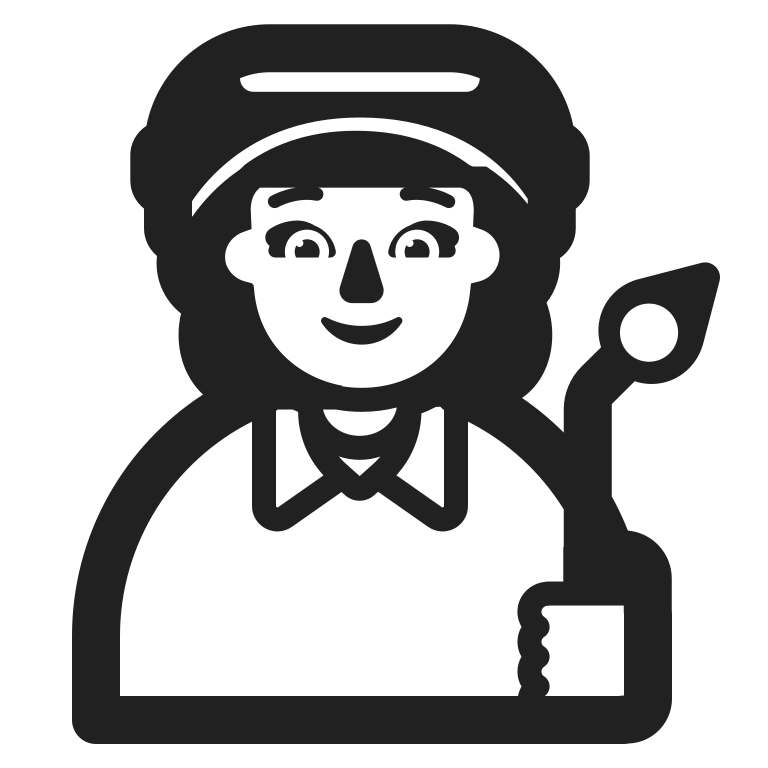
woman factory worker high contrast default